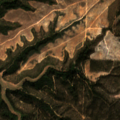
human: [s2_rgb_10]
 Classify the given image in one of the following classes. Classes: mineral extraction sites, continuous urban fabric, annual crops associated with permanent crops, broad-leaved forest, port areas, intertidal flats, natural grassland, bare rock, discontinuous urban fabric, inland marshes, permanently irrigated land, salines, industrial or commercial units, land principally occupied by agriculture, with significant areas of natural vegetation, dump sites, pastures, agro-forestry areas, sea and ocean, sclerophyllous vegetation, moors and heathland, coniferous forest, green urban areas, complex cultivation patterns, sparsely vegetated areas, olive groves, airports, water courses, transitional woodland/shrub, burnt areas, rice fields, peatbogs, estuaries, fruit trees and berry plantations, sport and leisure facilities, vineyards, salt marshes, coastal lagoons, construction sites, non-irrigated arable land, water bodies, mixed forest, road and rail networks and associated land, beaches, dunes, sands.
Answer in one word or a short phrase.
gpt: non-irrigated arable land, pastures, broad-leaved forest, transitional woodland/shrub